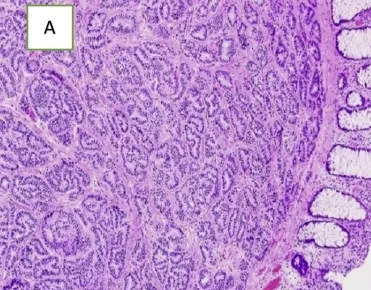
Histopathology slide showing:. NET invading the submucosa (Hematoxylin-eosin staining, 4x).
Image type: pathology (h&e)